Question: i have problem with Integer in JMeter Beanshell Sampler/Pre/Post processor. I have some array of values, and i want to use each value of this array to set JMeterProperty for next use.
GOAL> have some N rows from query. For Example UPSTREAM column has diff values and i need it save them for next use. Because i will use them for call CMD.exe as parameters by "OS Processes Sampler".
'''
So, if UPSTREAM_1=XXX, UPSTREAM_2=AAA,
CMD.EXE will looks like: CMD.EXE -upstream_1 -upstream_2, etc.
'''
---
From SQL i got Array of values
'''
COUNT=31
UPSTREAM_#=31
UPSTREAM_1=XXX
UPSTREAM_2=AAA
....
'''
In PostProcessor i set:
'''
${__setProperty(COUNT, ${COUNT_1})};
'''
I am trying this scrpit:
'''
import java.util.*;
import java.text.*;
import java.io.*;
int max = Integer.parseInt(vars.get(${COUNT_1})); //--COUNT=31, Integer doesnt work
int n = vars.get(${COUNT_1}); //--COUNT=31, this also doesnt work
for (int i=1;i<=n;i++)
{
${__setProperty(UPSTREAM_i, ${UPSTREAM_i})};
}
'''
But JMeter log say that it dont know the "INT"
'''
2016/10/03 14:52:13 ERROR - jmeter.util.BeanShellInterpreter: Error invoking bsh method: eval Sourced file: inline evaluation of: '' import java.util.*; import java.text.*; import java.io.*; int max = Integer.p . . . '' : Typed variable declaration : Error in method invocation: Method get( int ) not found in class'org.apache.jmeter.threads.JMeterVariables'
2016/10/03 14:52:13 WARN - jmeter.protocol.java.sampler.BeanShellSampler: org.apache.jorphan.util.JMeterException: Error invoking bsh method: eval Sourced file: inline evaluation of: '' import java.util.*; import java.text.*; import java.io.*; int max = Integer.p . . . '' : Typed variable declaration : Error in method invocation: Method get( int ) not found in class'org.apache.jmeter.threads.JMeterVariables'
'''
Can somebody help me? Maybe i miss some libs or something. JRE/JDK i have.
---
UPDATE_1
User Variables all:
'''
COUNT ${__property(COUNT)} Count of Rows from SQL Query
'''
Test_Plan:

PostProcessor Log:
'''
SamplerProperties:
variableNames=DATE,DOWNSTREAM,UPSTREAM,COUNT,etc.
JMeterVariables:
COUNT=31
COUNT_#=31
COUNT_1=31
COUNT_2=31
.....
DATE_#=31
DATE_1=04.10.2016
DATE_2=04.10.2016
.....
DOWNSTREAM_#=31
DOWNSTREAM_1=DDD11
DOWNSTREAM_2=DDD11
.....
UPSTREAM_#=31
UPSTREAM_1=XXX
UPSTREAM_2=AAA
....
JMeterProperties:
COUNT= 31
DATE= 04.10.2016
DOWNSTREAM= DDD11
TEST= 1
'''
Debug Loop log:
'''
SamplerProperties:
BeanShellSampler.query=import java.util.*;
import java.text.*;
import java.io.*;
int n = Integer.parseInt(vars.get("COUNT"));
for (int i=1;i<=n;i++)
{
props.setProperty("UPSTREAM_"+i, vars.get("UPSTREAM_i"));
}
JMeterVariables:
COUNT=31
COUNT_#=31
COUNT_1=31
COUNT_2=31
.....
DATE_#=31
DATE_1=04.10.2016
DATE_2=04.10.2016
.....
DOWNSTREAM_#=31
DOWNSTREAM_1=DDD11
DOWNSTREAM_2=DDD11
.....
UPSTREAM_#=31
UPSTREAM_1=XXX
UPSTREAM_2=AAA
....
JMeterProperties:
COUNT= 31
DATE= 04.10.2016
DOWNSTREAM= DDD11
TEST= 1
'''
This is in Jmeter log now:
'''
2016/10/03 17:12:24 ERROR - jmeter.util.BeanShellInterpreter: Error invoking bsh method: eval Sourced file: inline evaluation of: ''import java.util.*; import java.text.*; import java.io.*; int n = Integer.pa . . . '' : Method Invocation props.setProperty
2016/10/03 17:12:24 WARN - jmeter.protocol.java.sampler.BeanShellSampler: org.apache.jorphan.util.JMeterException: Error invoking bsh method: eval Sourced file: inline evaluation of: ''import java.util.*; import java.text.*; import java.io.*; int n = Integer.pa . . . '' : Method Invocation props.setProperty
'''
---
UPDATE_2
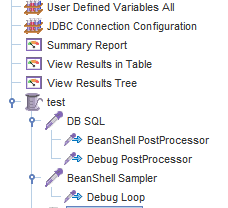
Answer: Your Beanshell script has many errors:
'''
import java.util.*;
import java.text.*;
import java.io.*;
int n = Integer.parseInt(vars.get("COUNT"));
for (int i=1;i<=n;i++)
{
props.setProperty("UPSTREAM_"+i, vars.get("UPSTREAM_"+i));
}
'''
Note what you are doing is setting in props (global) what you get from vars (specific to each user) , so this may be wrong.
Read:
- <URL>